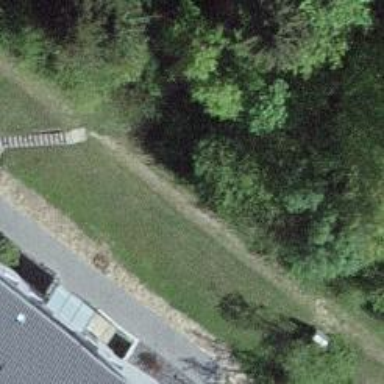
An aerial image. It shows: Road with steps.